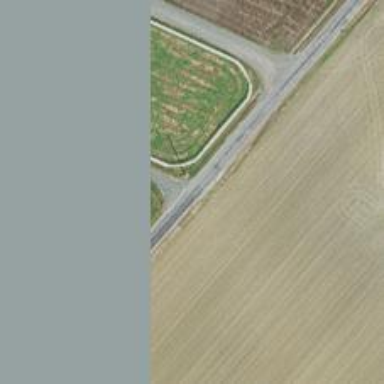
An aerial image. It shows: Tertiary road.